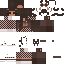
A female human skin with medium skin, wearing brown long hair dressed in a blue hoodie and black pants, featuring a closed mouth.